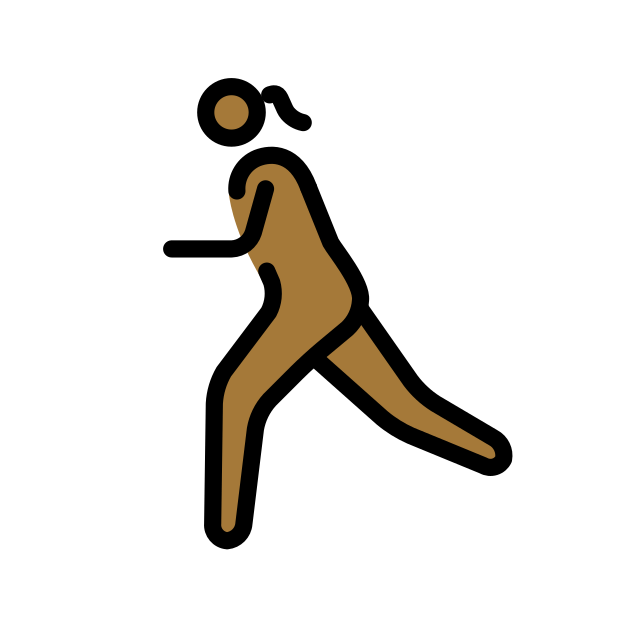
woman running: medium-dark skin tone